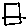
Label: square